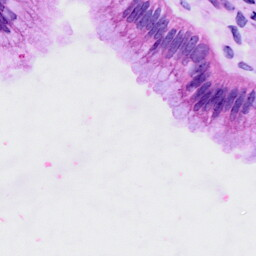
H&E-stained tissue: Cervix